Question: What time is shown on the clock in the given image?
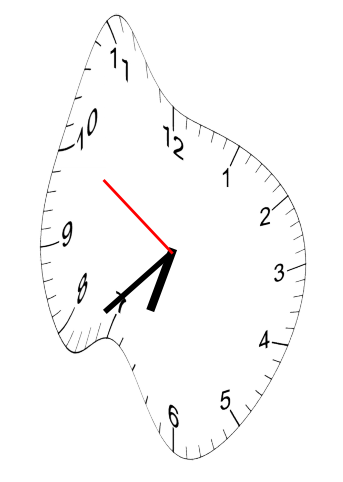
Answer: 06:37:50